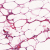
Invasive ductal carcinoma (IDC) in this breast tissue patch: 0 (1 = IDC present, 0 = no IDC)